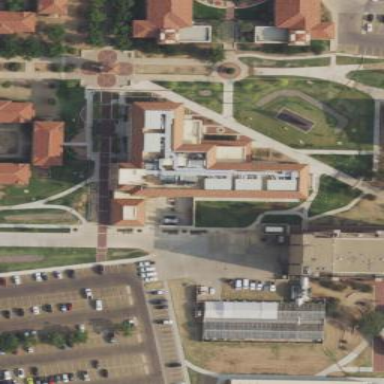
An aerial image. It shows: College building.